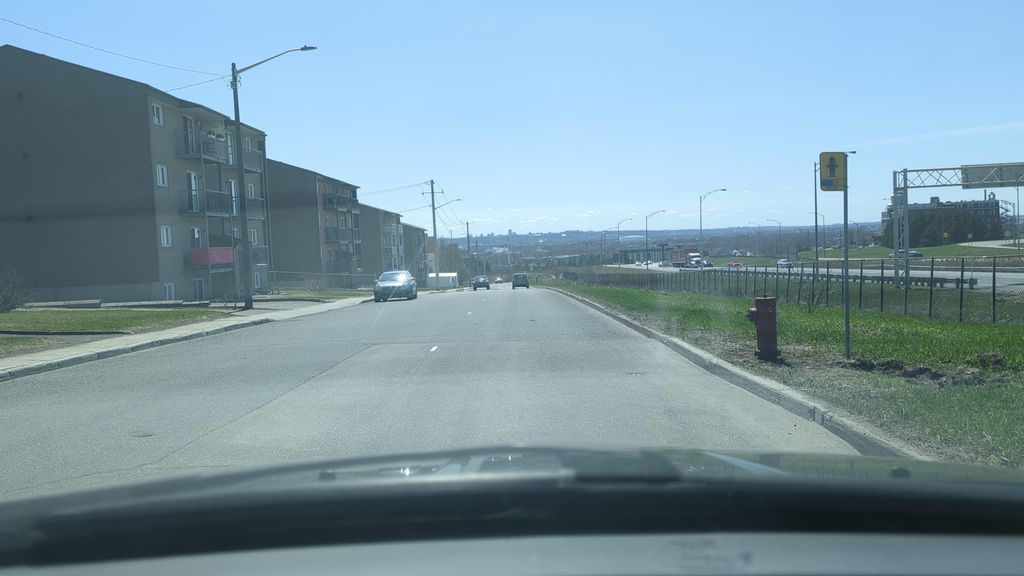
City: quebec_city